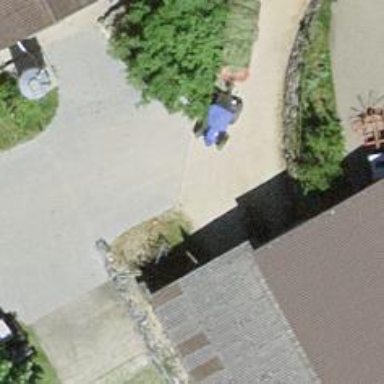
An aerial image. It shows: Farm shop.